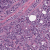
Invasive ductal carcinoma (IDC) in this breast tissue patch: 1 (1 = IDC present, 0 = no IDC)